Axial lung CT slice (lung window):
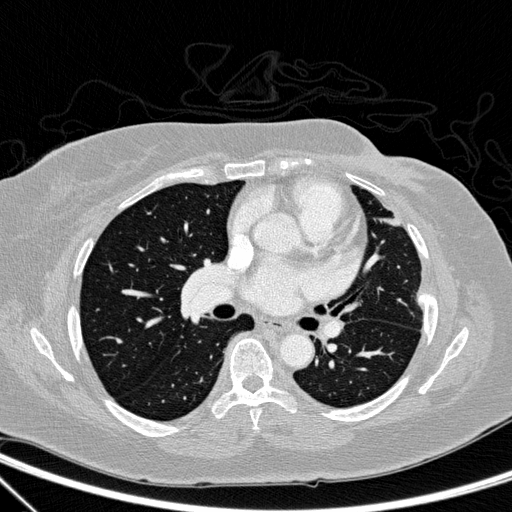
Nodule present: no